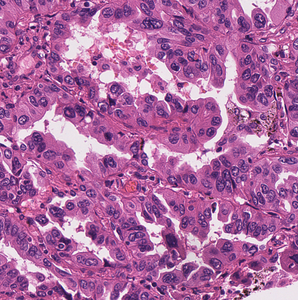
Tumor epithelial tissue: yes
Tumor-associated stroma tissue: yes
Normal tissue: no